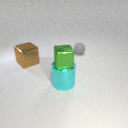
large brown metal cube in front of small gray rubber sphere